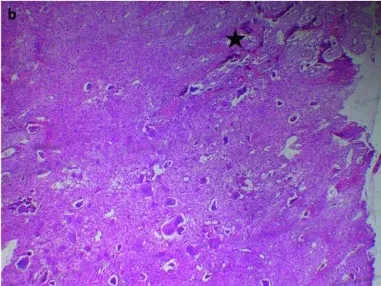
Photomicrograph of old incisional biopsy. (
b) Newly formed bone trabeculae and osteoid tissue (star) were noted at the periphery of the lesion (original magnification 40x).
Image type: pathology (h&e)